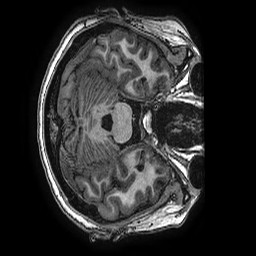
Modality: T1w
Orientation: axial
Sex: female
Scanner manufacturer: ge
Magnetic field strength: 3 T
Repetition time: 0.00766 s
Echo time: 0.003476 s